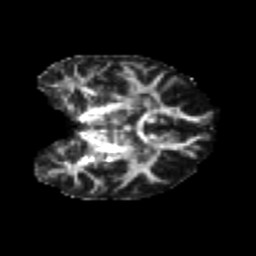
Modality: FA
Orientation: coronal
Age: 24
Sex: female
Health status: healthy
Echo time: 0.074 s